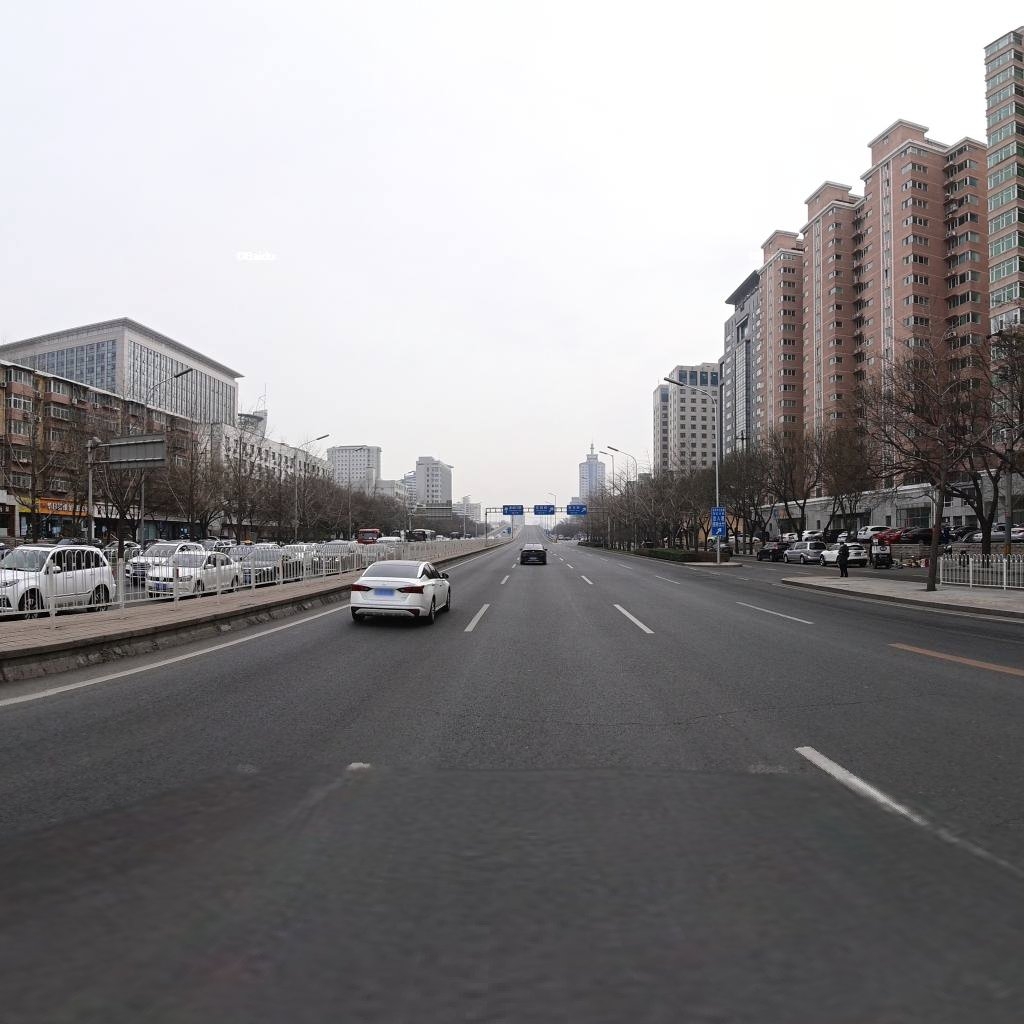
Region: Haidian
Road damage annotations: transverse crack